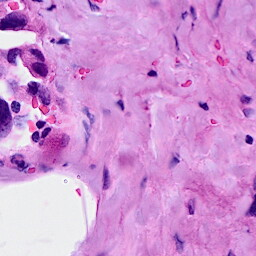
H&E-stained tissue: Breast